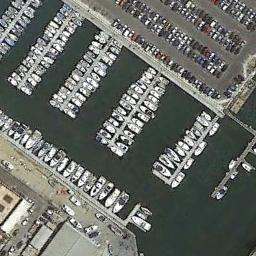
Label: harbor